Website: home-depot
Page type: receipt
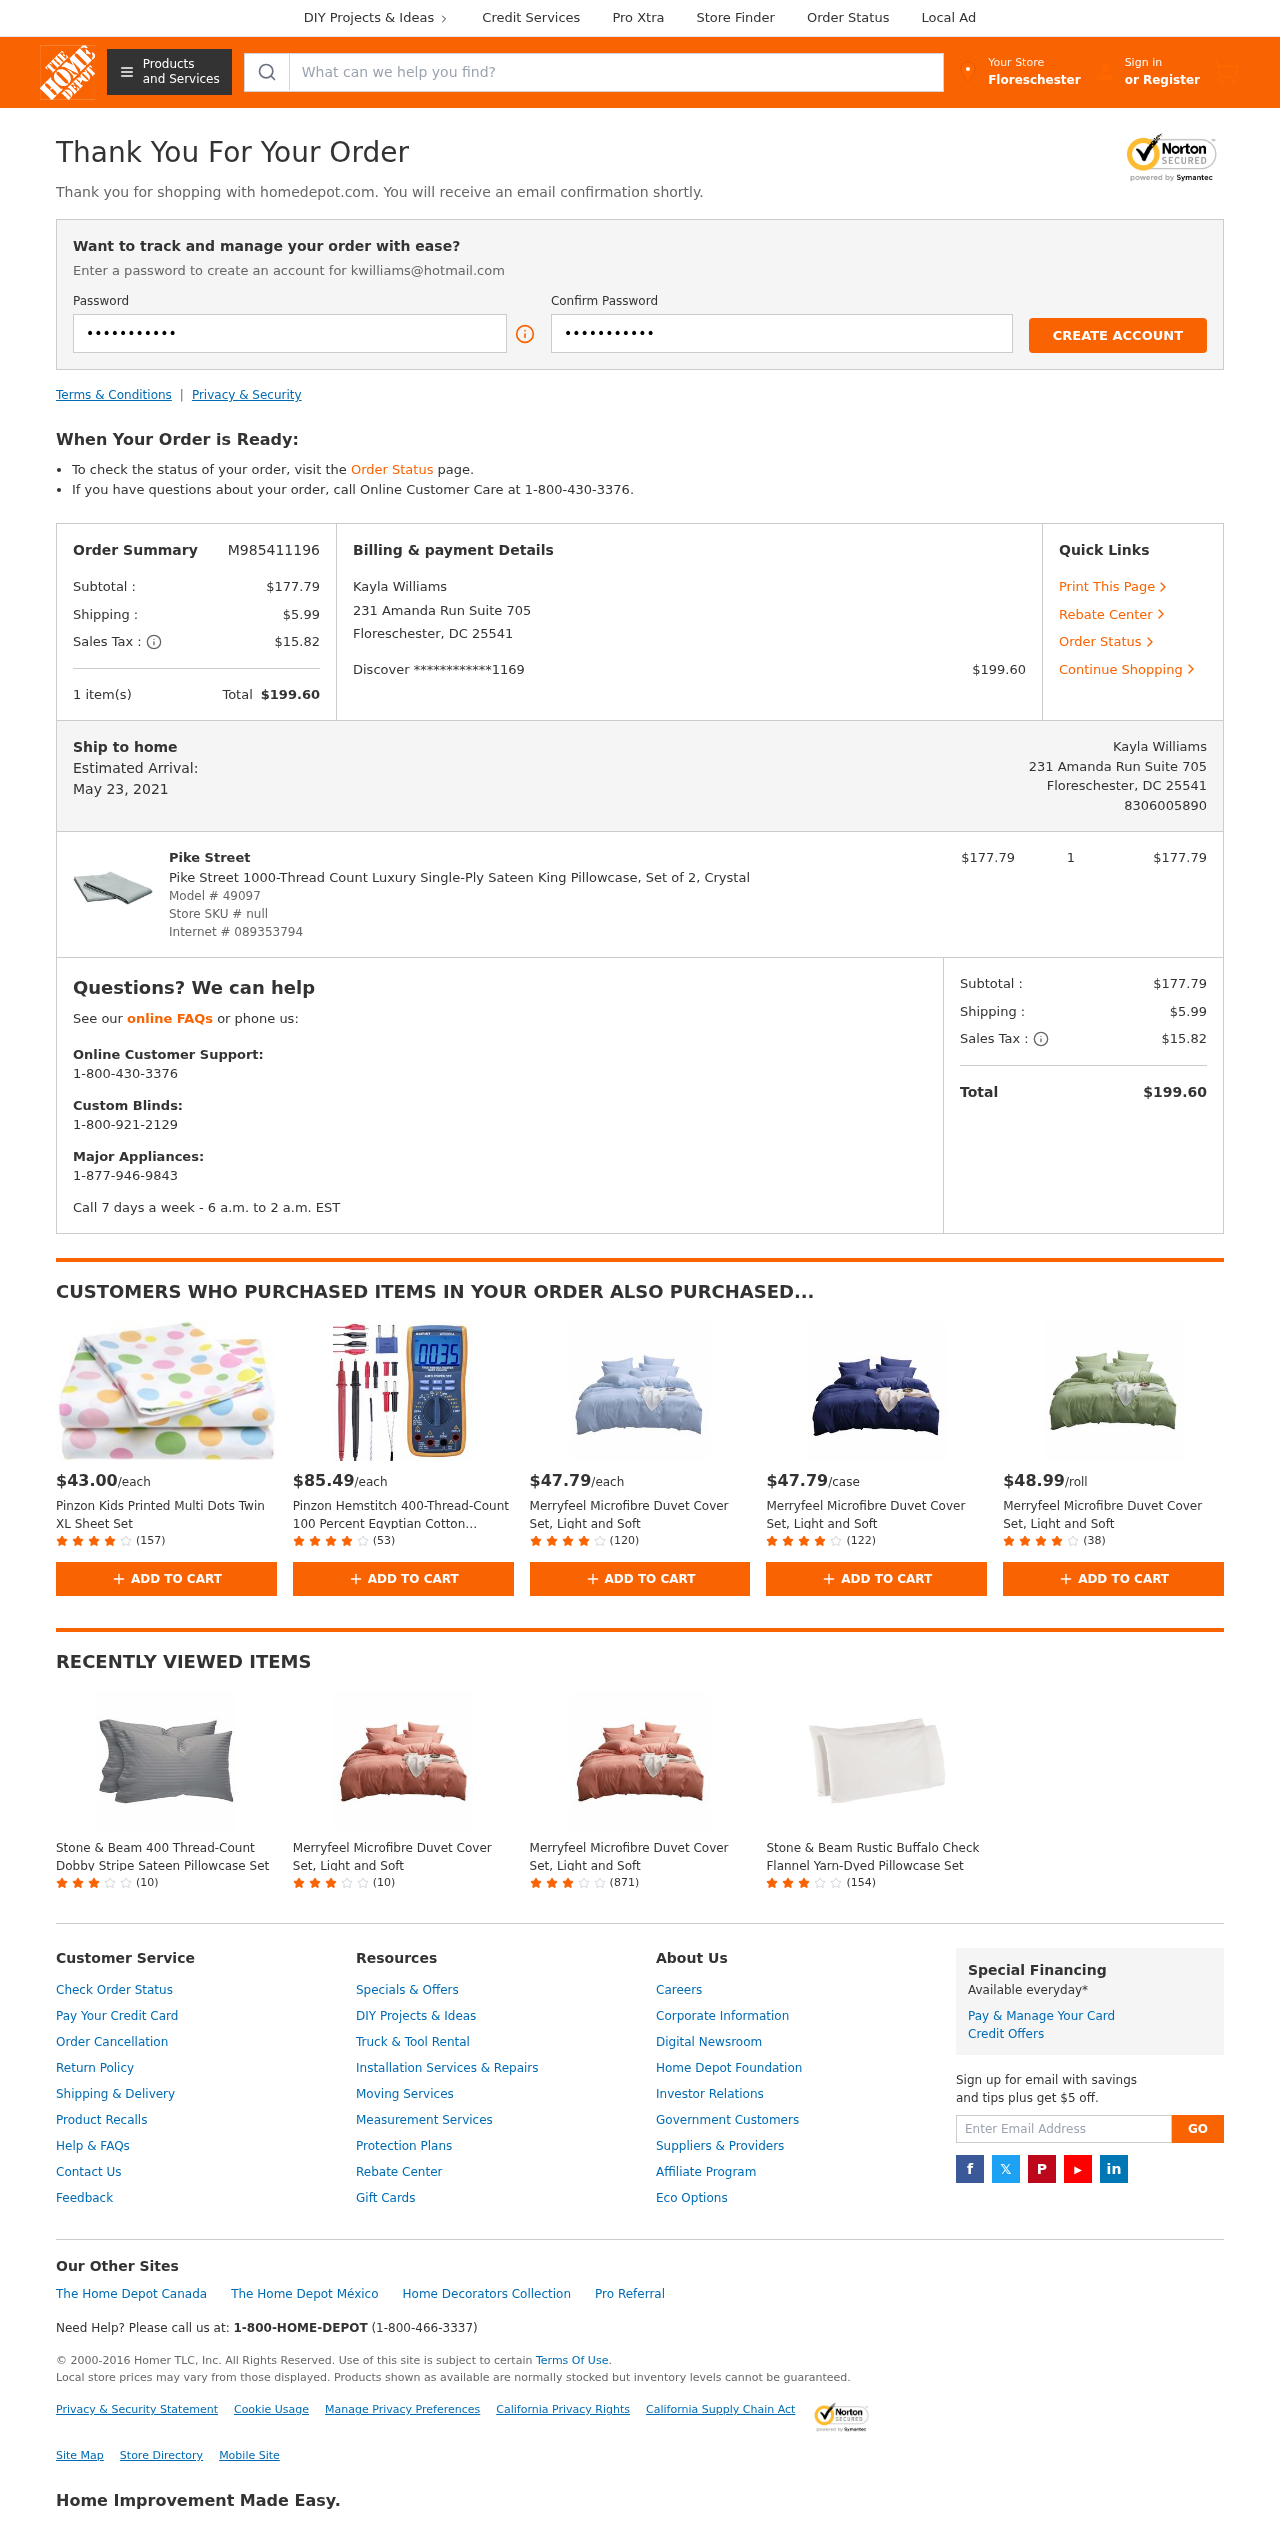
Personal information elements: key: PII_CARD_LAST4
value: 1169
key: PII_CARD_TYPE
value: Discover
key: PII_CITY
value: Floreschester
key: PII_EMAIL
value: kwilliams@hotmail.com
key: PII_FULLNAME
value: Kayla Williams
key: PII_PHONE
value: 8306005890
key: PII_STREET
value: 231 Amanda Run Suite 705
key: PII_CITY_STATE_ZIP
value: Floreschester, DC 25541
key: PII_FULLNAME2
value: Kayla Williams
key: PII_STREET2
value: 231 Amanda Run Suite 705
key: PII_CITY_STATE_ZIP2
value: Floreschester, DC 25541
Product elements: key: PRODUCT1_BRAND
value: Pike Street
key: PRODUCT1_NAME
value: Pike Street 1000-Thread Count Luxury Single-Ply Sateen King Pillowcase, Set of 2, Crystal
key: PRODUCT1_PRICE
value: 177.79
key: PRODUCT1_QUANTITY
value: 1
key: PRODUCT2_PRICE
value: $43.00
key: PRODUCT2_NAME
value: Pinzon Kids Printed Multi Dots Twin XL Sheet Set
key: PRODUCT2_NUM_RATINGS
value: (157)
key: PRODUCT3_PRICE
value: $85.49
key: PRODUCT3_NAME
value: Pinzon Hemstitch 400-Thread-Count 100 Percent Egyptian Cotton Standard Pillowcase Set
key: PRODUCT3_NUM_RATINGS
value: (53)
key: PRODUCT4_PRICE
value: $47.79
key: PRODUCT4_NAME
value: Merryfeel Microfibre Duvet Cover Set, Light and Soft
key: PRODUCT4_NUM_RATINGS
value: (120)
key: PRODUCT5_PRICE
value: $47.79
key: PRODUCT5_NAME
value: Merryfeel Microfibre Duvet Cover Set, Light and Soft
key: PRODUCT5_NUM_RATINGS
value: (122)
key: PRODUCT6_PRICE
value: $48.99
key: PRODUCT6_NAME
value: Merryfeel Microfibre Duvet Cover Set, Light and Soft
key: PRODUCT6_NUM_RATINGS
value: (38)
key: PRODUCT7_NAME
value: Stone & Beam 400 Thread-Count Dobby Stripe Sateen Pillowcase Set
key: PRODUCT7_NUM_RATINGS
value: (10)
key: PRODUCT8_NAME
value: Merryfeel Microfibre Duvet Cover Set, Light and Soft
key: PRODUCT8_NUM_RATINGS
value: (10)
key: PRODUCT9_NAME
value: Merryfeel Microfibre Duvet Cover Set, Light and Soft
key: PRODUCT9_NUM_RATINGS
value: (871)
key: PRODUCT10_NAME
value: Stone & Beam Rustic Buffalo Check Flannel Yarn-Dyed Pillowcase Set
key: PRODUCT10_NUM_RATINGS
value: (154)
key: PRODUCT_MODEL_NUMBER
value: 49097
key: PRODUCT_INTERNET_NUMBER
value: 089353794
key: PRODUCT1_LINE_TOTAL
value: $177.79
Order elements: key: ORDER_ID
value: M985411196
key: ORDER_SUBTOTAL
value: $177.79
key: ORDER_SHIPPING_COST
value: $5.99
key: ORDER_TAX
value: $15.82
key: ORDER_NUM_ITEMS
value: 1 item(s)
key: ORDER_TOTAL
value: $199.60
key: ORDER_DELIVERY_DATE
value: May 23, 2021
Search elements: key: HEADER_SEARCH
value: What can we help you find?
Other elements: key: STORE_SKU
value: null